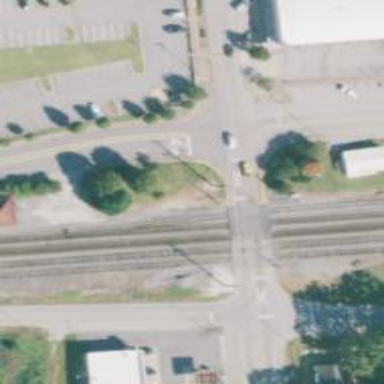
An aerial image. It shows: Level crossing with lights at railway intersection.